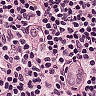
Metastatic tissue present: no